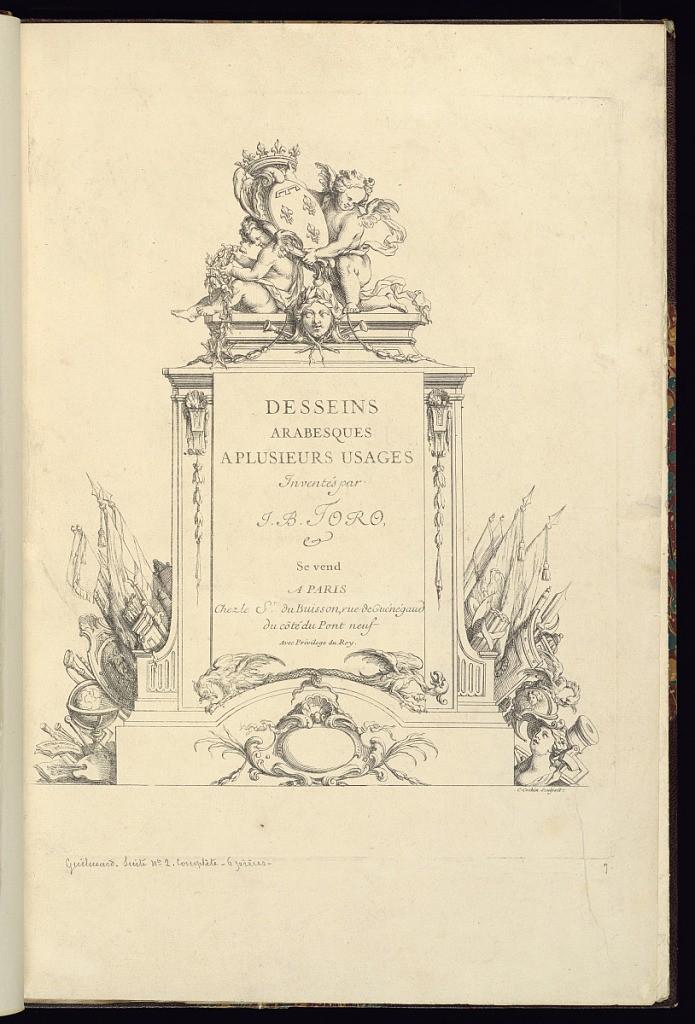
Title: TItle Page
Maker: Jean-Bernard Turreau, French, 1672 - 1731
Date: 1716
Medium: Etching on laid paper
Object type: Print
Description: Title page with the title lettered on the front of a monument or pedestal topped with putto holding the crowned French Royal coat of arms, with a mascaron (mask), festoon of leaves, shells, fleurons, dragons, fluting and a cartouche with shell, c-scrolls, ribbons and palm leaves on the front of the pedestal / monument, and military motifs on either side - spears with flags, banners, quivers of arrows, helmets, shields, horns, cannon, globe, measuring devices, calipers, portrait bust, and a palette with paint brushes. The plate is signed.